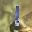
Label: 1